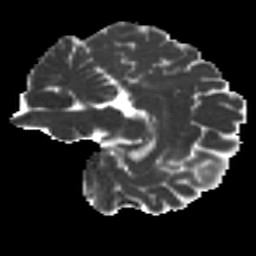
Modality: MD
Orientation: sagittal
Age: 33
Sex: female
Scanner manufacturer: ge
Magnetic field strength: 3 T
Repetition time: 7.8 s
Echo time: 0.0642 s